Aerial crown-view tile of a tropical tree (Barro Colorado Island, Panama), acquired 20240716:
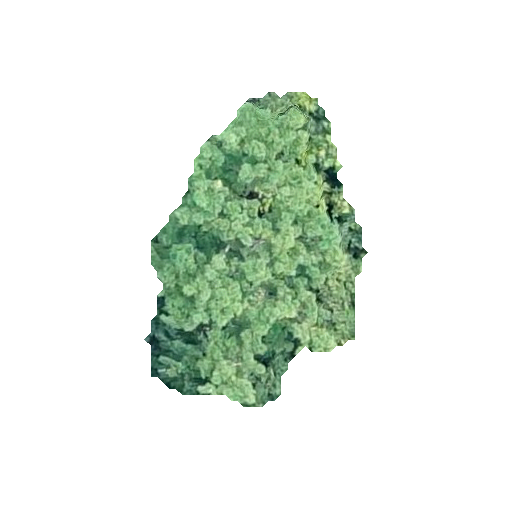
Species: Lonchocarpus heptaphyllus
GBIF accepted scientific name: Lonchocarpus heptaphyllus
Crown area: 75.345 m²